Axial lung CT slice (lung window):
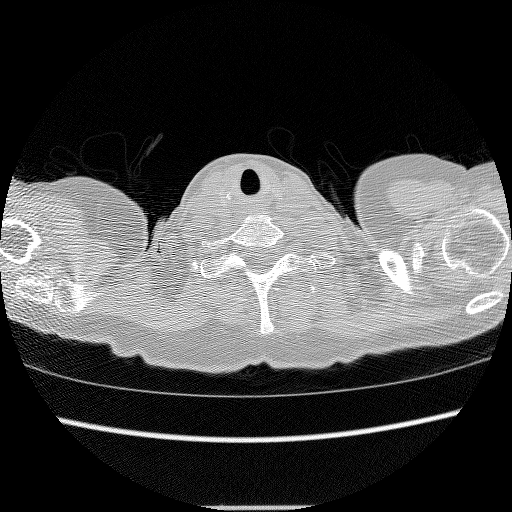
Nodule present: no